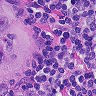
Metastatic tissue present: yes